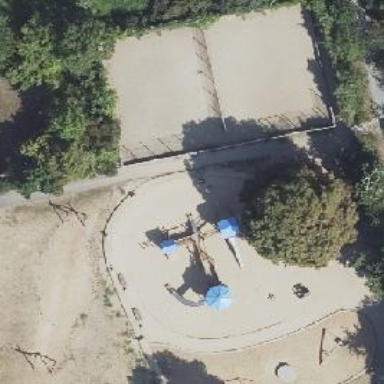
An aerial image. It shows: Playground with rope bridge.